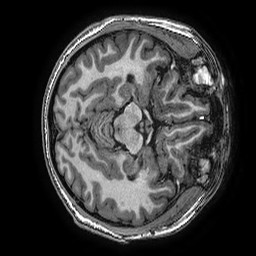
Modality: T1w
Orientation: axial
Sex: male
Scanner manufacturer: ge
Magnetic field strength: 3 T
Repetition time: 0.0077 s
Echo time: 0.003436 s